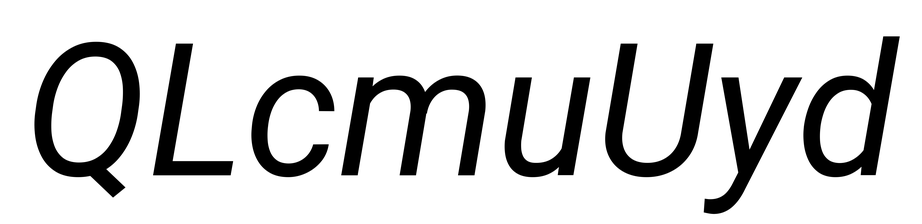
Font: Roboto-Italic_Italic